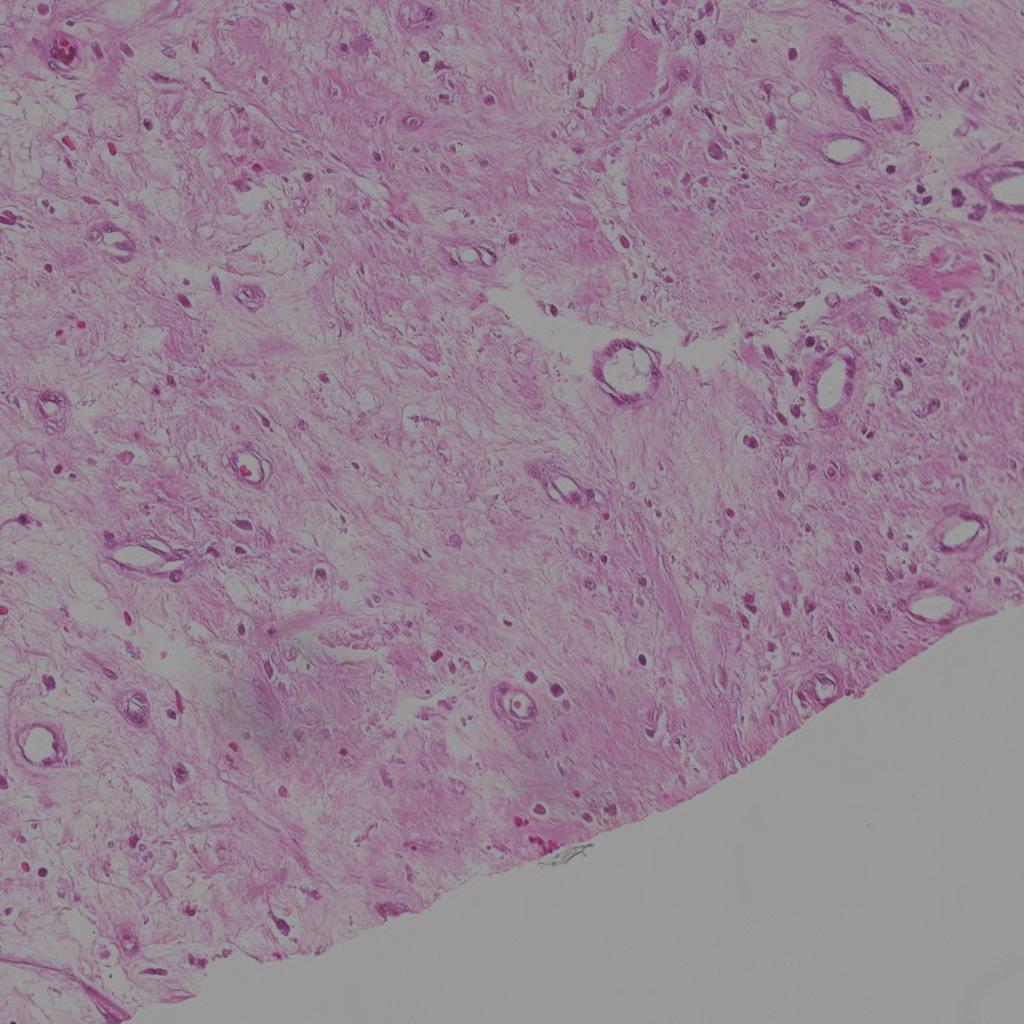
Label: Non-Viable-Tumor